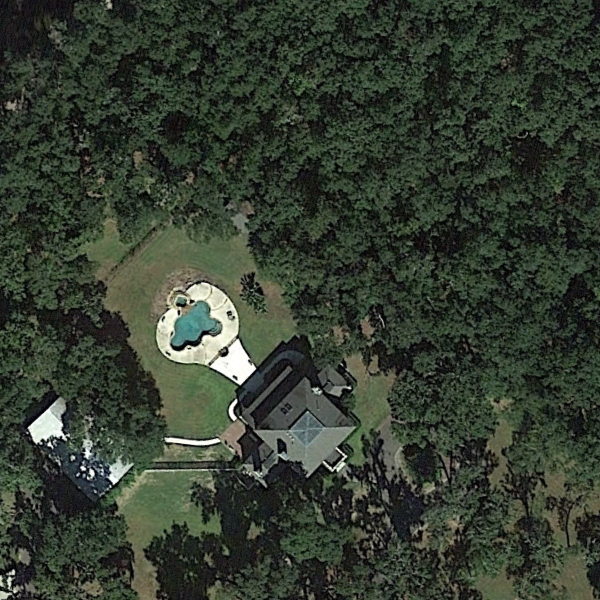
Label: SparseResidential